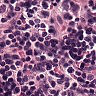
Metastatic tissue present: no